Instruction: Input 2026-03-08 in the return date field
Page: home
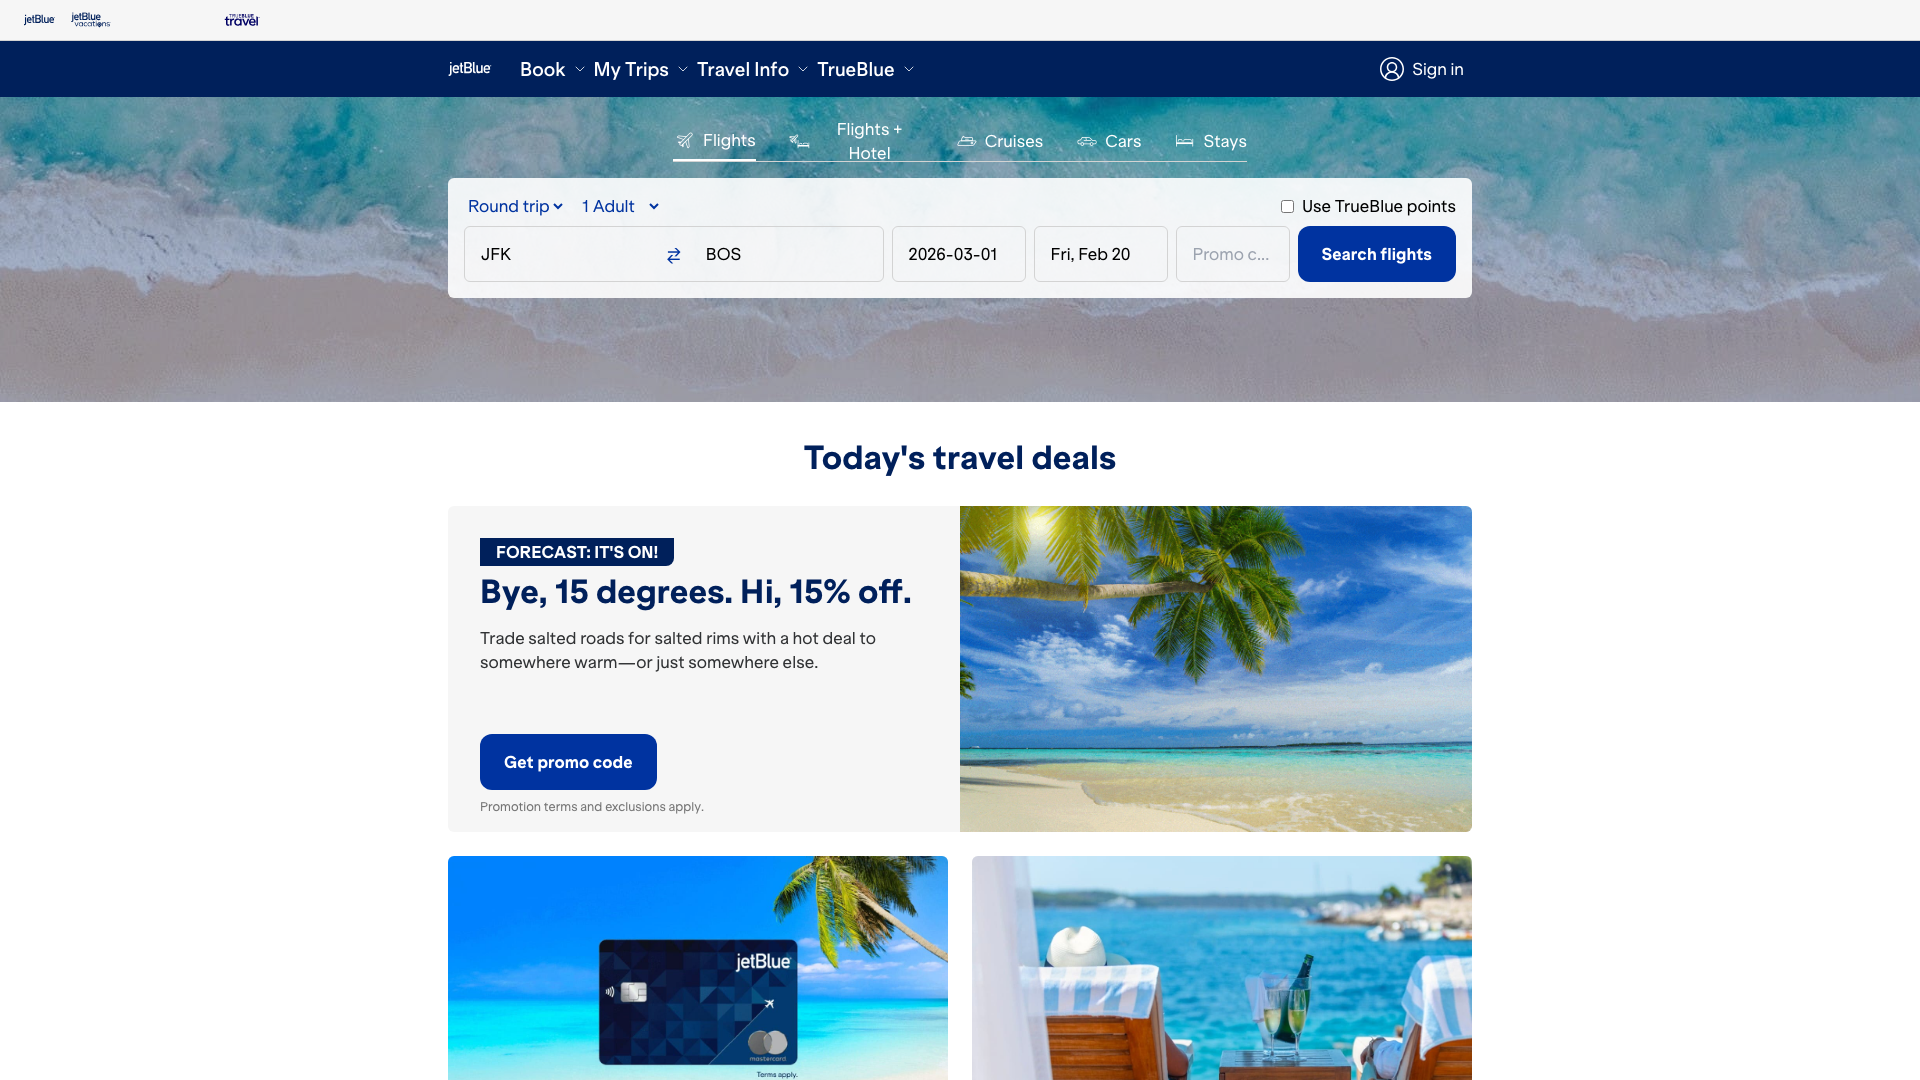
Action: type